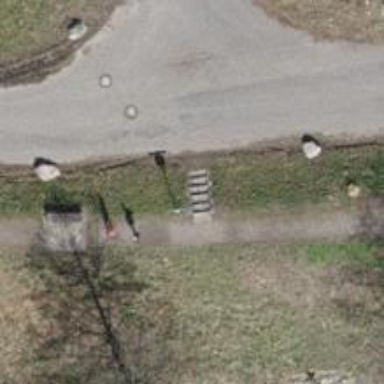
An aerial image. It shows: Flight of steps with sett surface.